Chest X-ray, PA view. Patient: 48 years old, sex F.
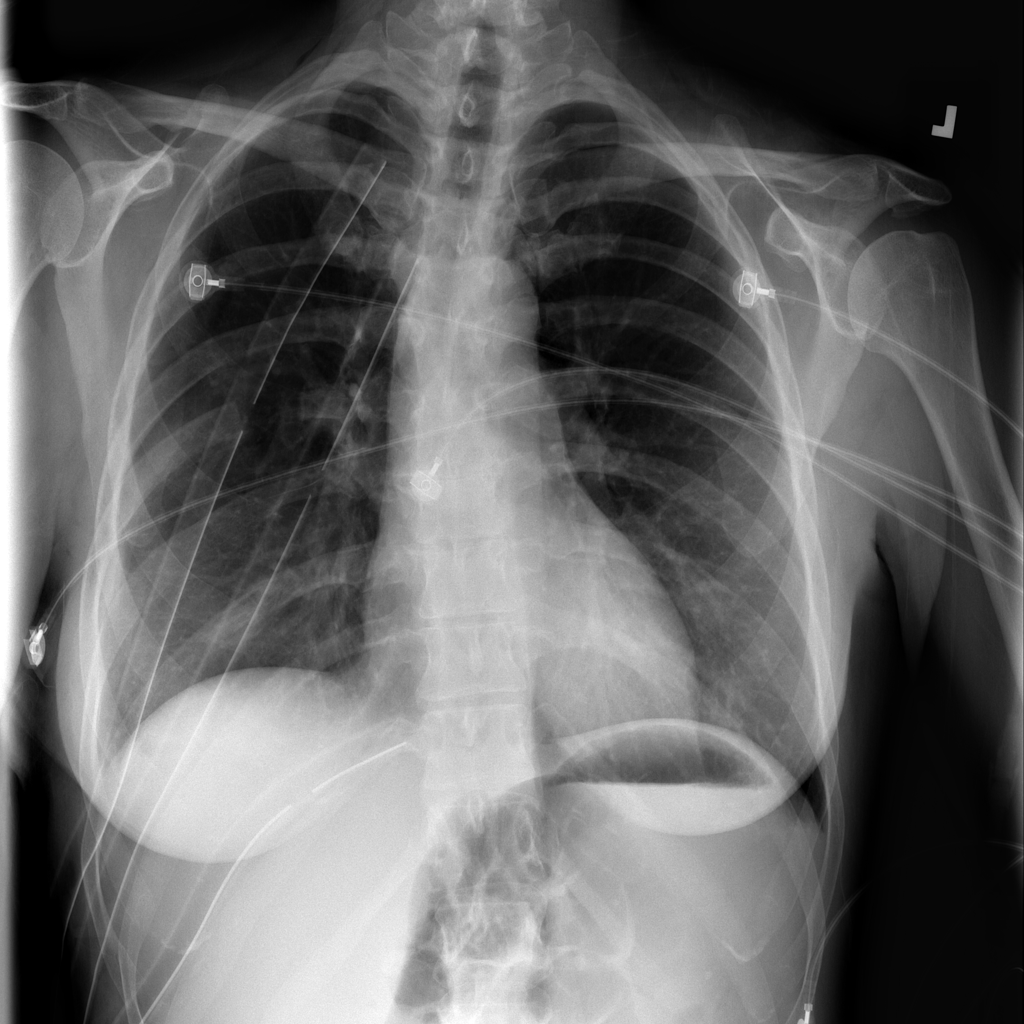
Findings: No Finding